Interaction volume radius: 5 \u00c5
Interaction volume height: 20 \u00c5
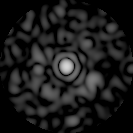
Disorder parameter: 0.7974